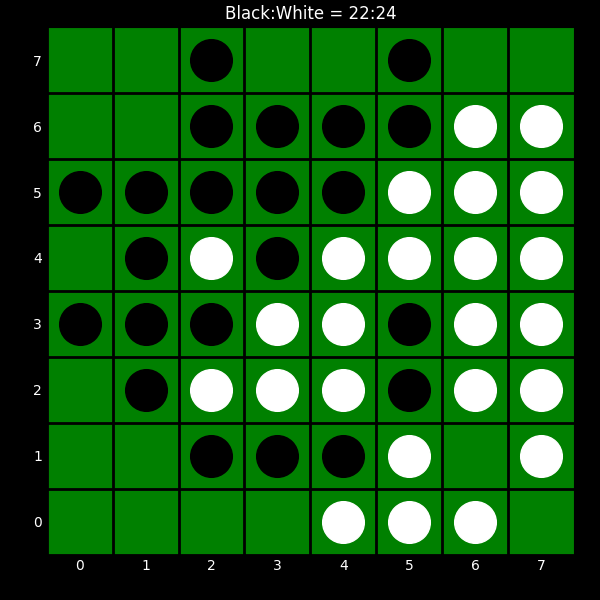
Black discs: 22
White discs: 24